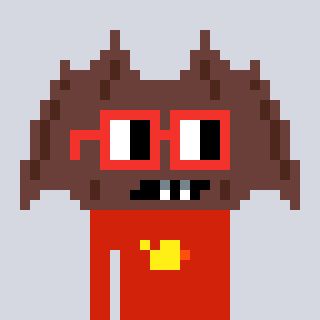
a pixel art character with square red glasses, a bat-shaped head and a red-colored body on a cool background